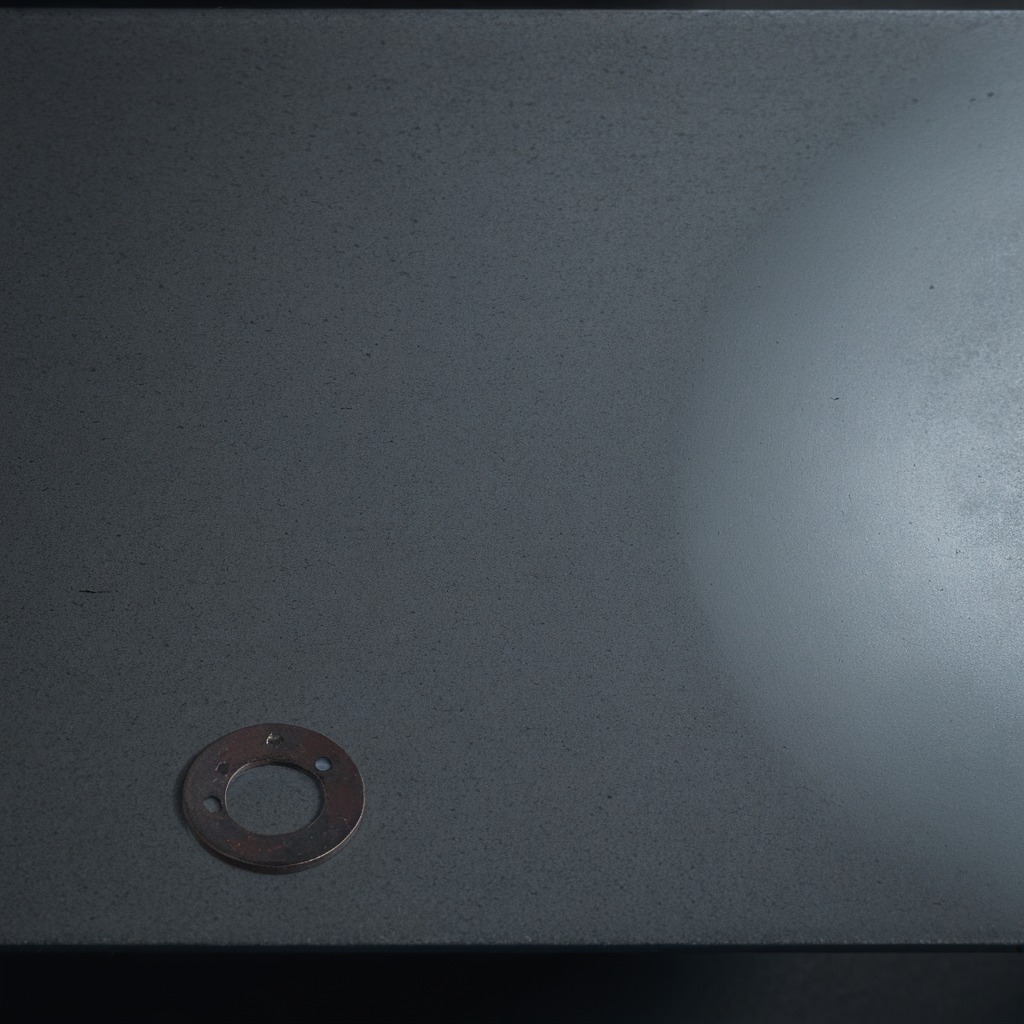
A flat metal washer is lying on the granite table.